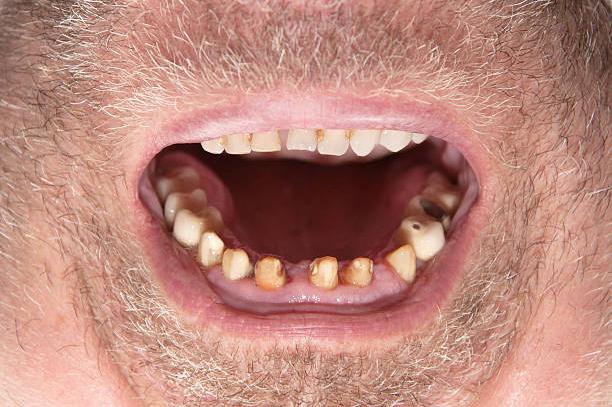
Condition: Gingivitis